Interaction volume radius: 10 \u00c5
Interaction volume height: 25 \u00c5
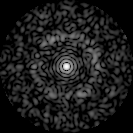
Disorder parameter: 0.8313